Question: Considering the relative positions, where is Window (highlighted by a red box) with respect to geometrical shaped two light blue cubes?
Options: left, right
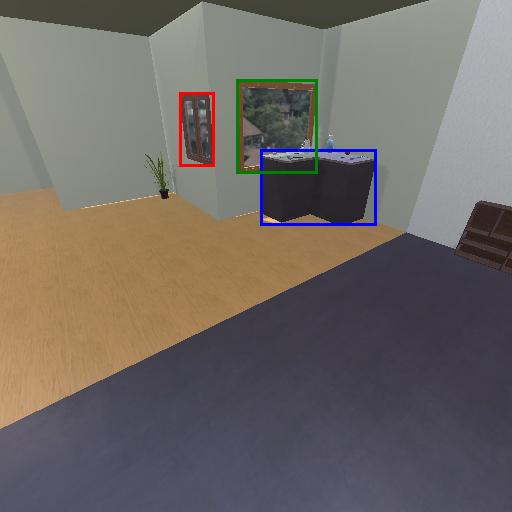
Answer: left